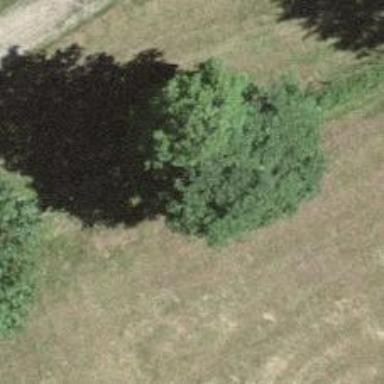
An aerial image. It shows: Single tag "natural: tree."